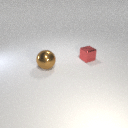
large brown metal sphere to the left of small red metal cube